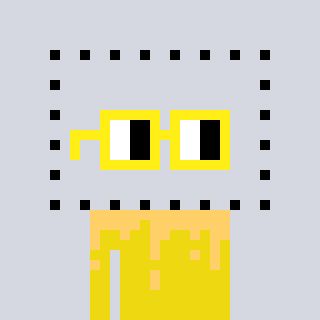
a pixel art character with square yellow glasses, a void-shaped head and a yellow-colored body on a cool background